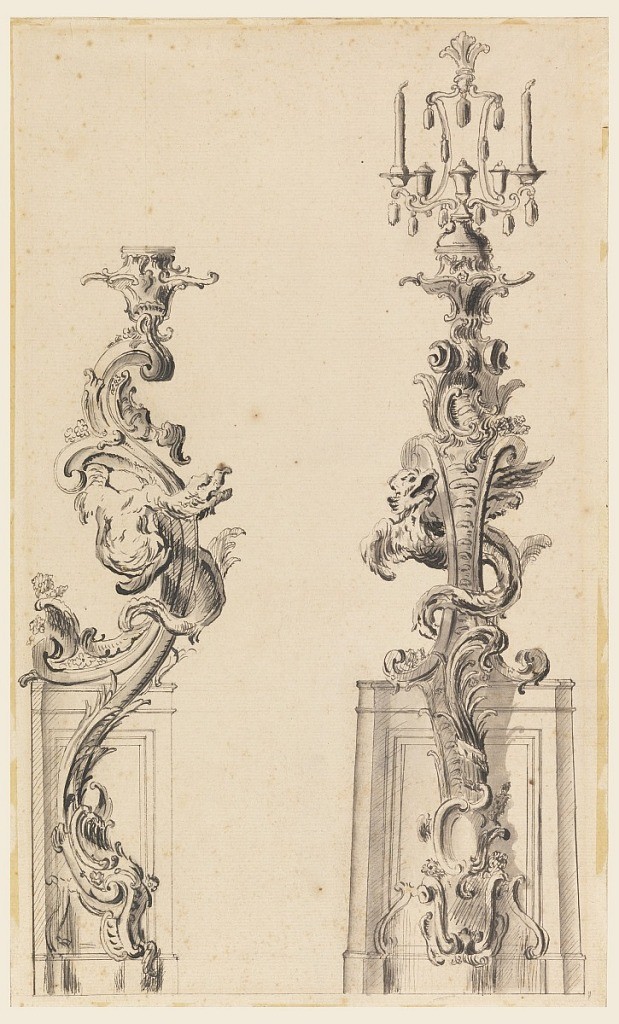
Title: Design for a Candle Bracket
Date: ca. 1740
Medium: Pen and ink, brush and wash on laid paper
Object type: Drawing
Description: Left, incomplete, side elevation; right, front elevation. The shaft is attached to, and arises from, a convex panel. The shaft itself, consisting of rocaille motifs, and of a dragon supports a scaffolding with two candles.